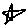
Label: star